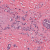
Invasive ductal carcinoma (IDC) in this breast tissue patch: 1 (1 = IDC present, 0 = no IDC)